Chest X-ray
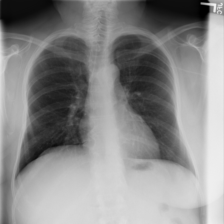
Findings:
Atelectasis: negative
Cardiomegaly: negative
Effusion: negative
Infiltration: positive
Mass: negative
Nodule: negative
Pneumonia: negative
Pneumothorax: negative
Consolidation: negative
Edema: negative
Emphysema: negative
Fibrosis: negative
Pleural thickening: negative
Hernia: negative